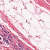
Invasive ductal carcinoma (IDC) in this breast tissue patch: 0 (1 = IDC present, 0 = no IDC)